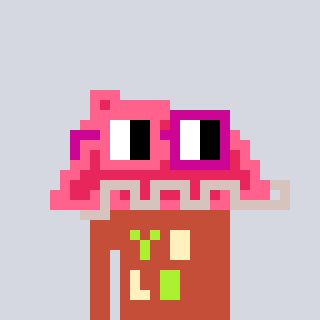
a pixel art character with square pink and red glasses, a retainer-shaped head and a rust-colored body on a cool background